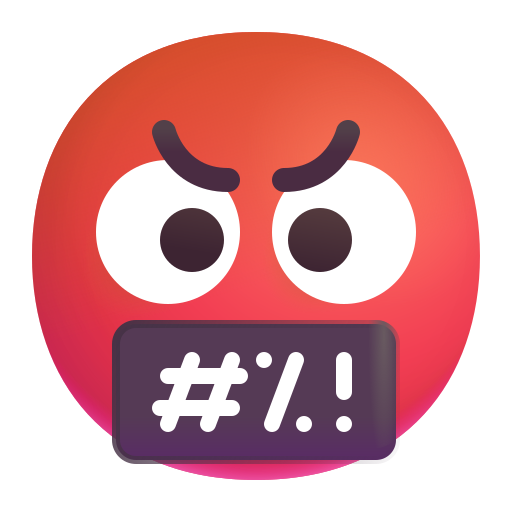
face with symbols on mouth color